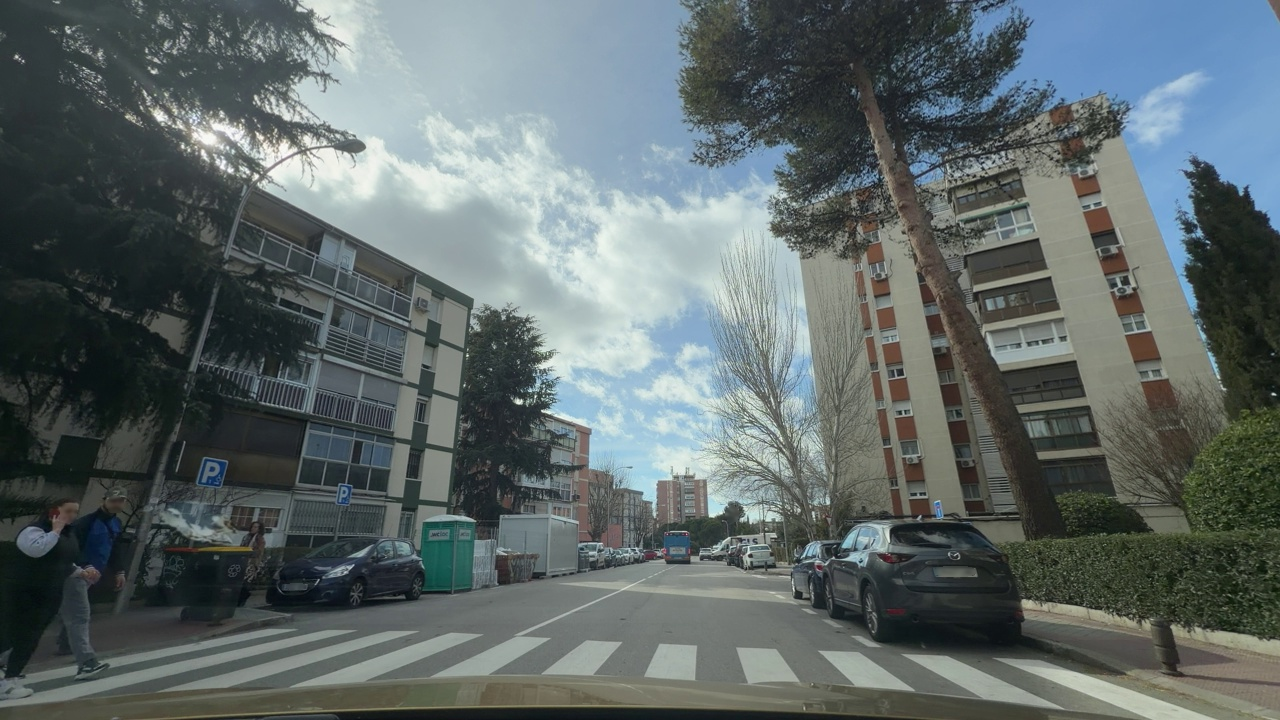
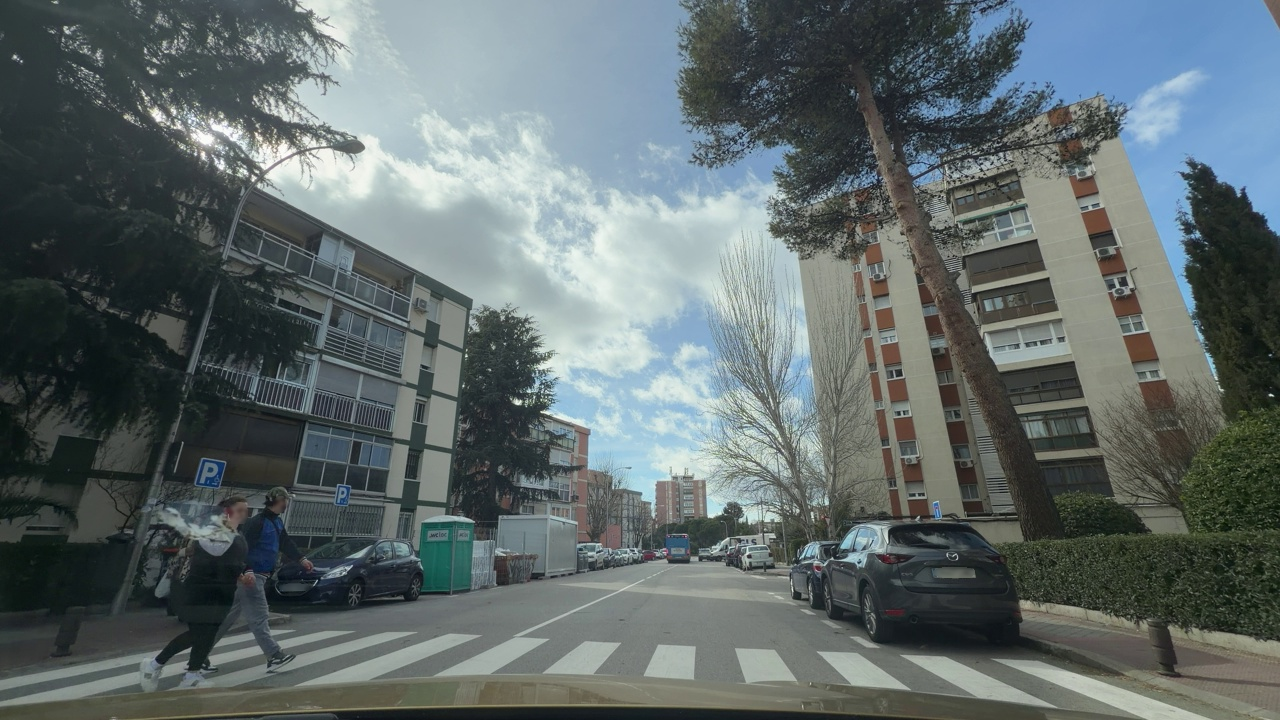
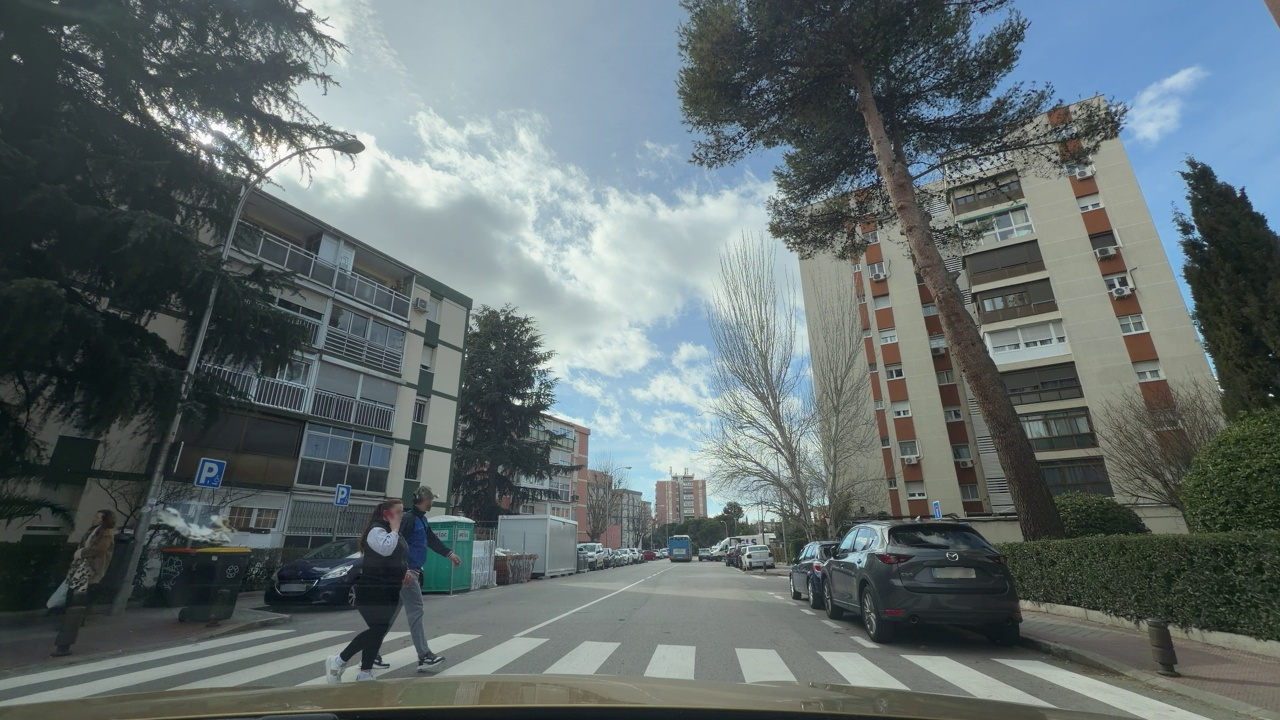
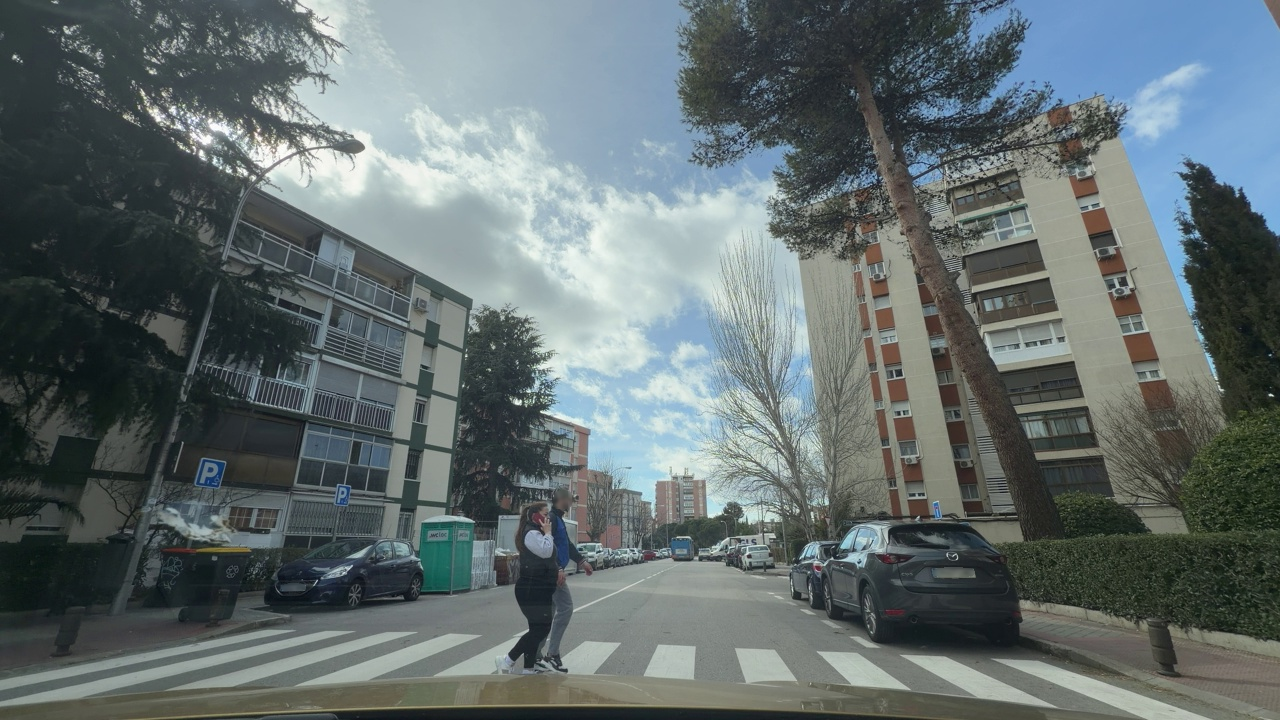
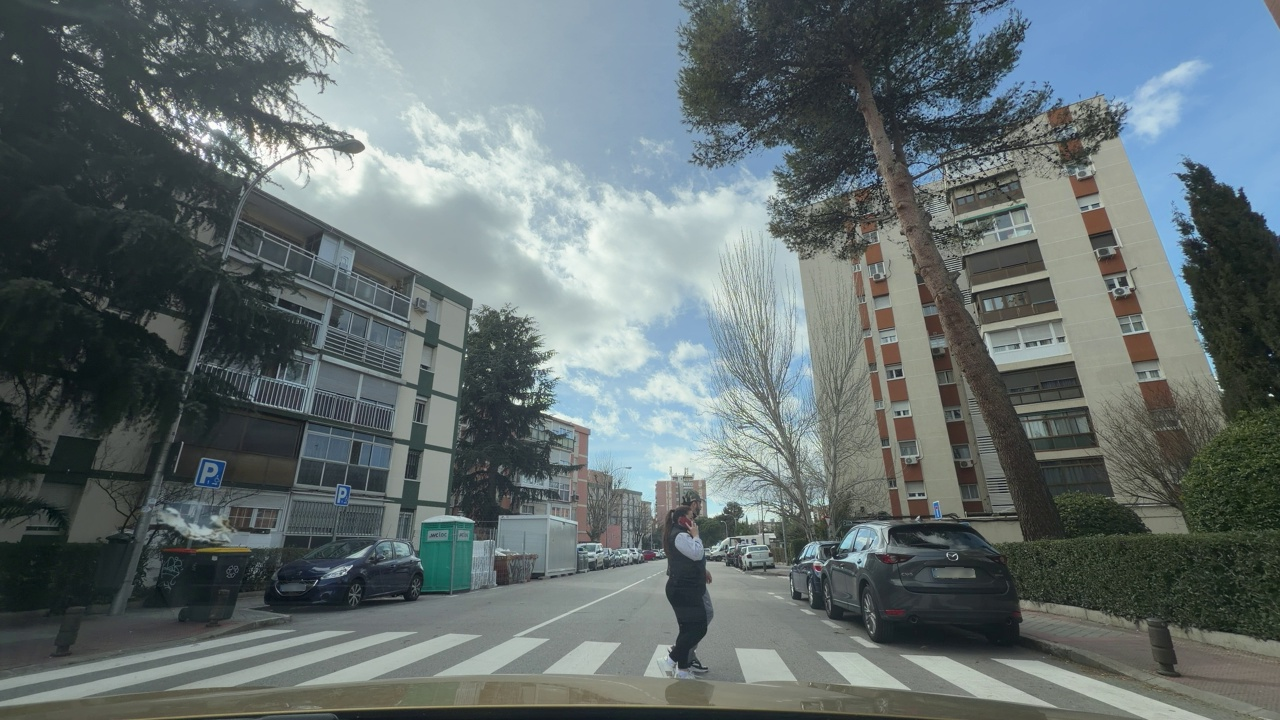
Situation: Pedestrian
Question: Is the ego vehicle traveling on a narrow street with sidewalks or bike lanes directly adjacent to the roadway?
Answer: No
Reasoning: The ego vehicle is travelling on a wide street with no sidewalks or bike lanes adjacent to the road.

Situation: Pedestrian
Question: Are pedestrians or cyclists moving alongside the ego vehicle on the right side?
Answer: No
Reasoning: There are no pedestrians or cyclists observed on the right side of the ego vehicle.

Situation: Pedestrian
Question: Could a pedestrian's current path intersect with the trajectory of the ego vehicle?
Answer: Yes
Reasoning: The pedestrians observed in the images are crossing the street ahead of the ego vehicle.

Situation: Pedestrian
Question: Are pedestrians or cyclists moving alongside the ego vehicle on the left side?
Answer: No
Reasoning: No pedestrians or cyclists are observed on the right lane of the ego vehicle.